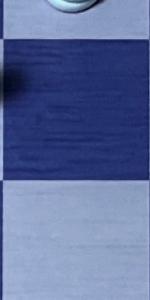
Label: Empty